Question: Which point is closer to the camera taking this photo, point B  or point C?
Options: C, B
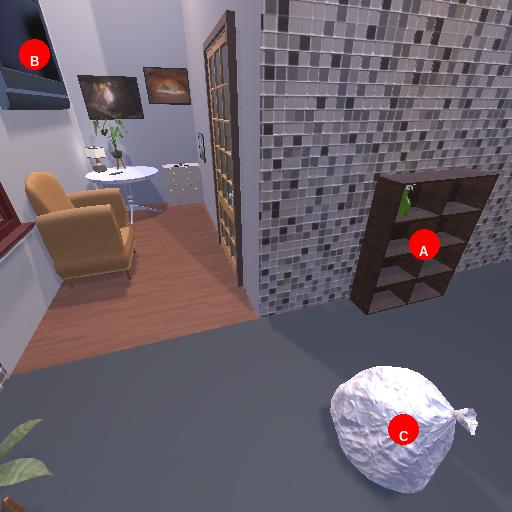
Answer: C